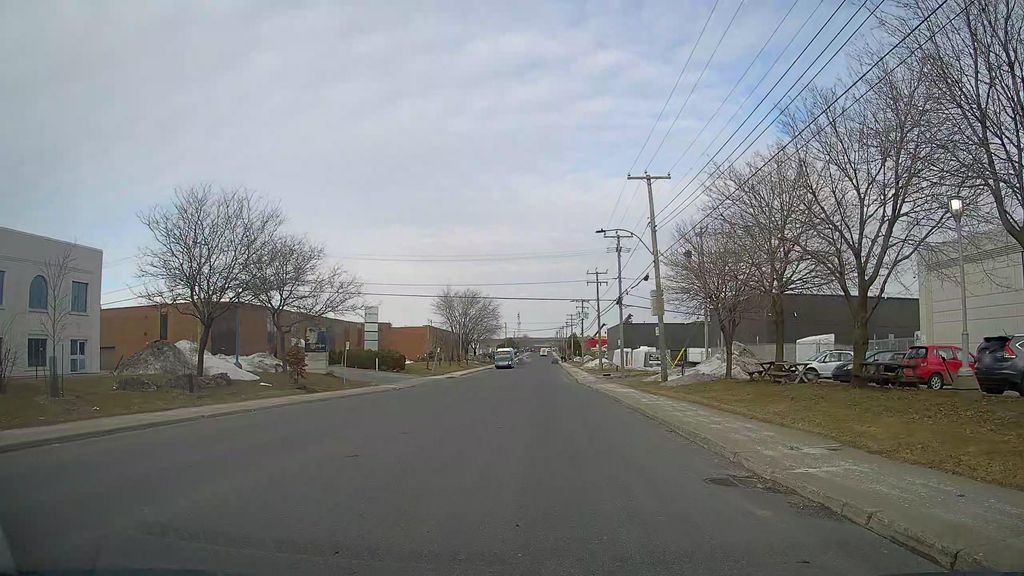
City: montreal